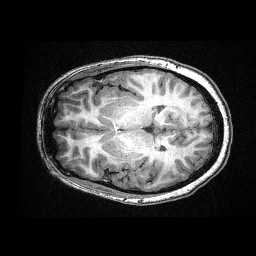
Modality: T1w
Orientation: axial
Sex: female
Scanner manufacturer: siemens
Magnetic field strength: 3 T
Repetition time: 2.3 s
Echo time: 0.00336 s